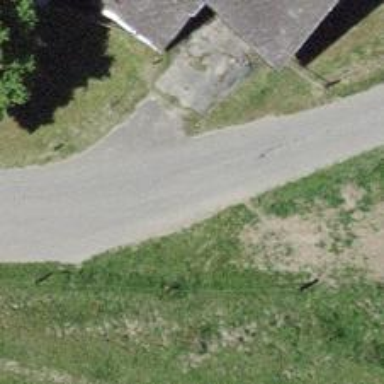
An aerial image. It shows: Unclassified road.